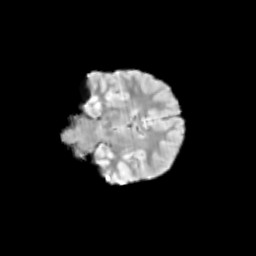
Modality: T2w
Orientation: coronal
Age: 9
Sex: female
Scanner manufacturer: siemens
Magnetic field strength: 3 T
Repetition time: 3.8 s
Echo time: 0.07 s